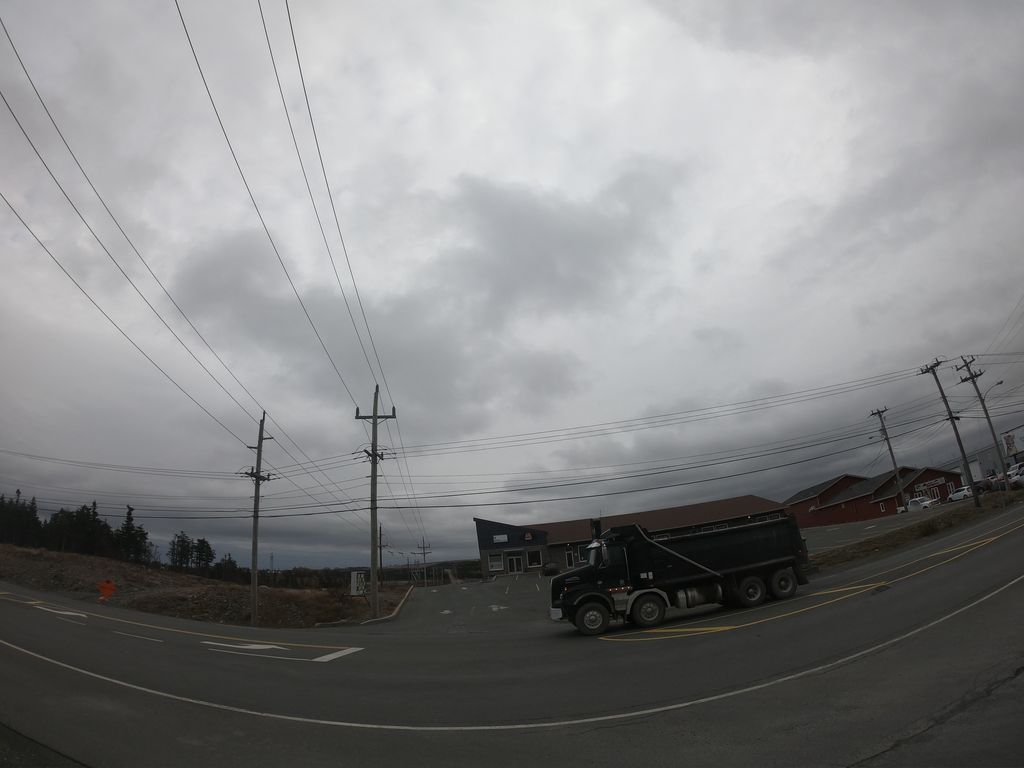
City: st_johns